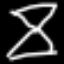
Label: hourglass